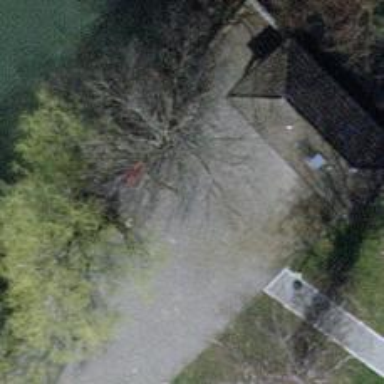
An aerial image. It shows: Red bench.